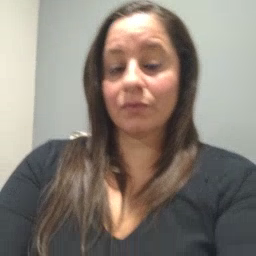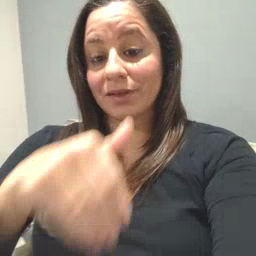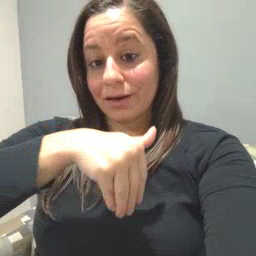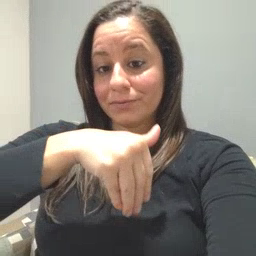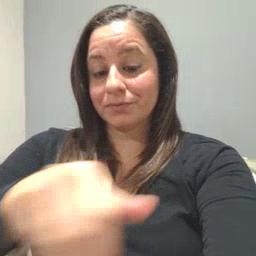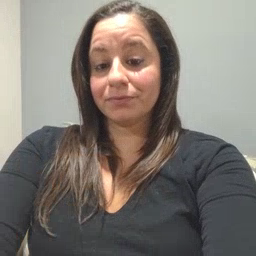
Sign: night